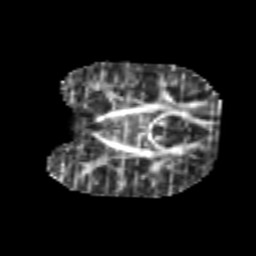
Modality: FA
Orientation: coronal
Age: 6
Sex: male
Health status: healthy